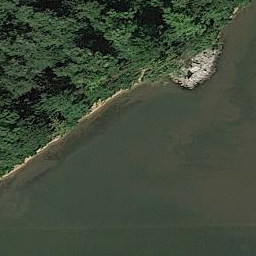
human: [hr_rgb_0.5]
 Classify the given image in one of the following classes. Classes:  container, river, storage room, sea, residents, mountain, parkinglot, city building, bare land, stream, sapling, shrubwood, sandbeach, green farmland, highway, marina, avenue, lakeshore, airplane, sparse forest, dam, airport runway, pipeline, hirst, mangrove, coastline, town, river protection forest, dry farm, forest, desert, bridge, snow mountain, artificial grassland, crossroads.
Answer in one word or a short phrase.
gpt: river protection forest